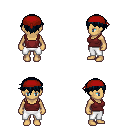
a pixel art fantasy rpg character, female body template, human, tanned skin, maroon pirate shirt, white pants, raven short bangs hairstyle, red bandana, four views (front, back, left, right), 2x2 character sprite sheet, small pixel art, hard edges, no anti-aliasing